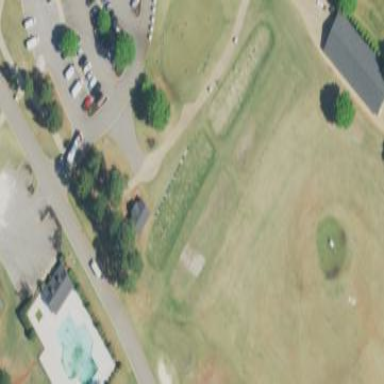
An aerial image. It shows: Grassy area designated as golf tee.